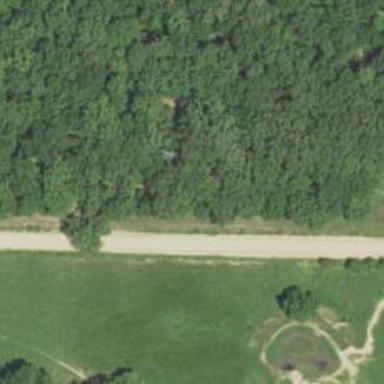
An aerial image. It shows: Unclassified road.